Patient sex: M
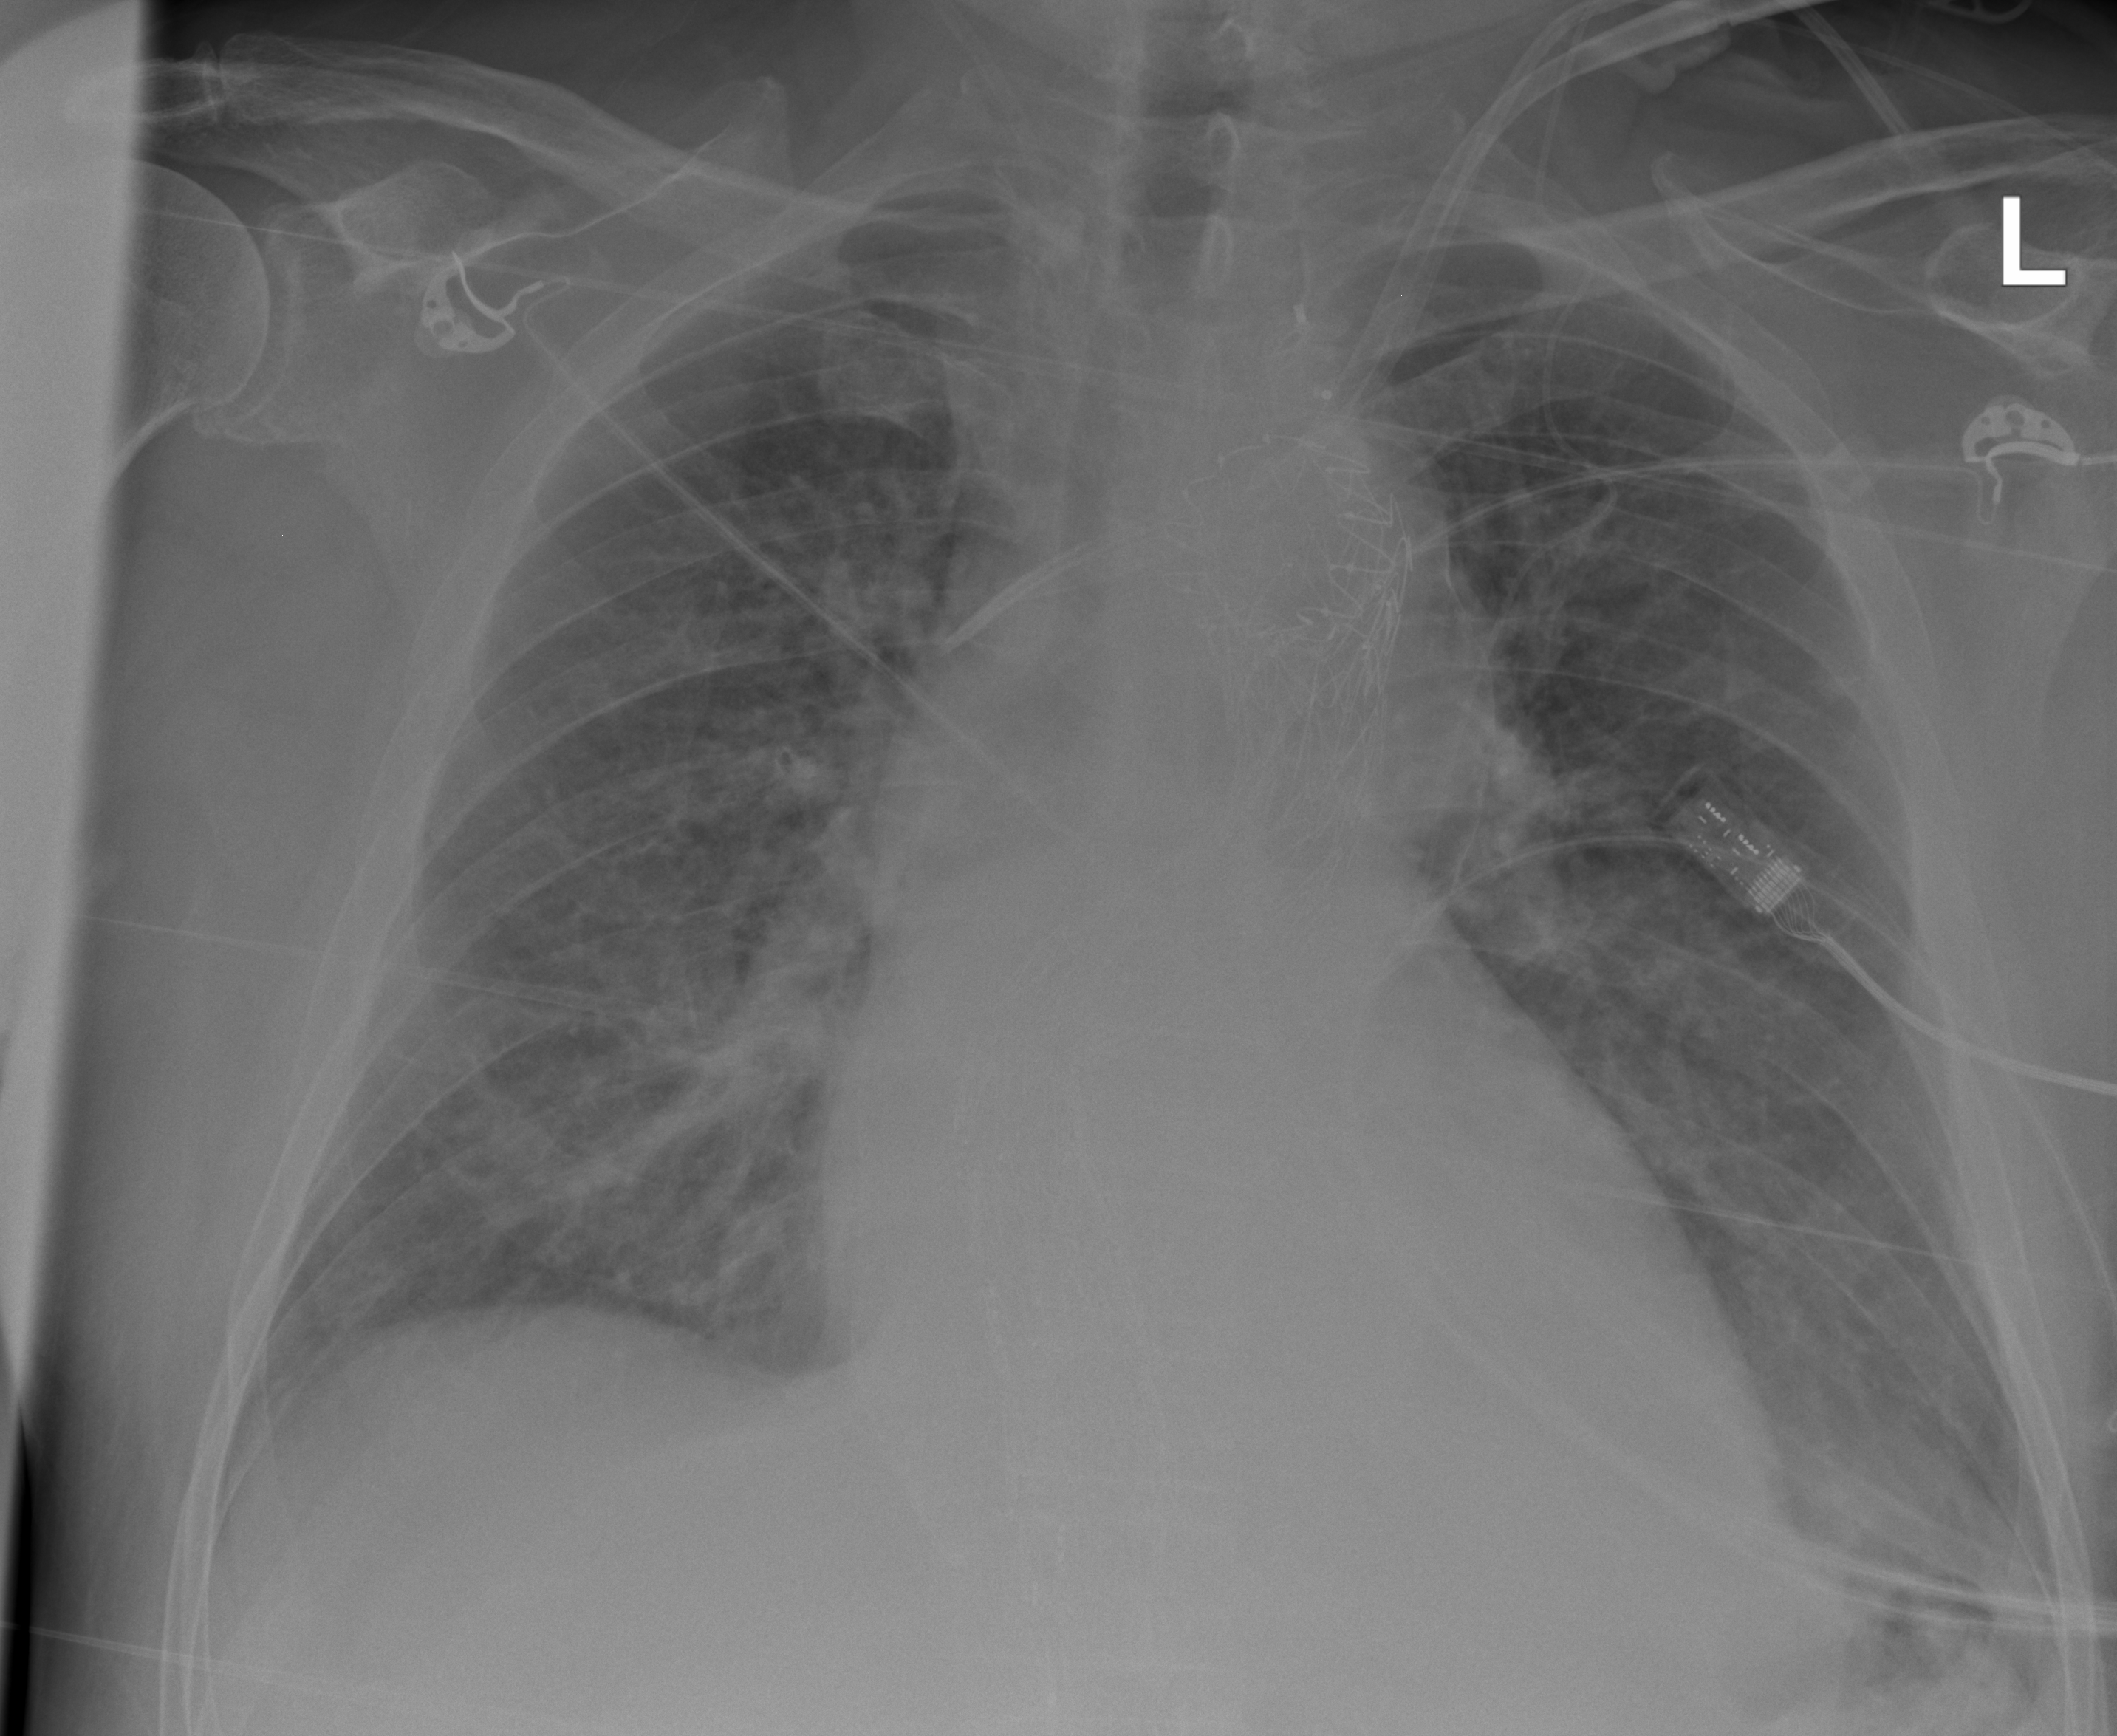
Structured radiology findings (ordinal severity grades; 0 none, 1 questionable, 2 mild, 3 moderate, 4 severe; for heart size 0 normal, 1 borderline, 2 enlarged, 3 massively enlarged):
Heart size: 2
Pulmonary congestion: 2
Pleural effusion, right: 0
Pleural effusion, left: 0
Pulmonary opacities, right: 2
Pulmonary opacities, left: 0
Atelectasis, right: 2
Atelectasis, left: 2